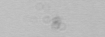
Label: camera_spot